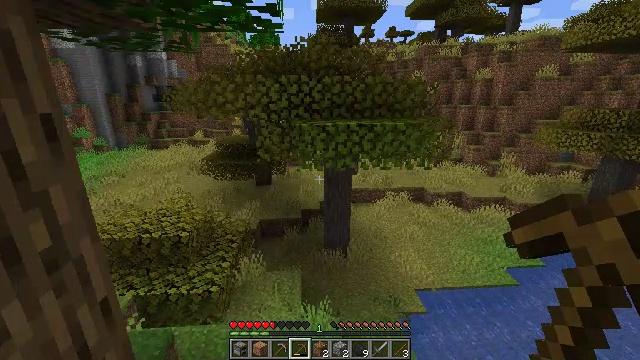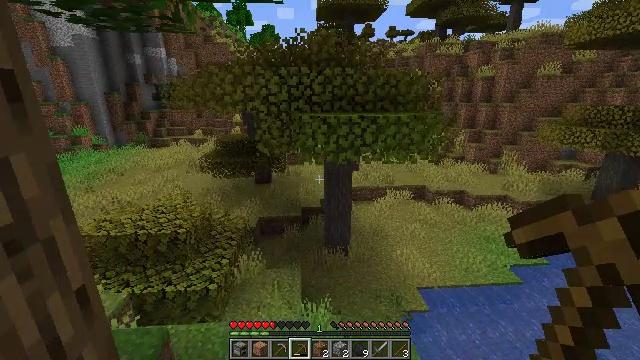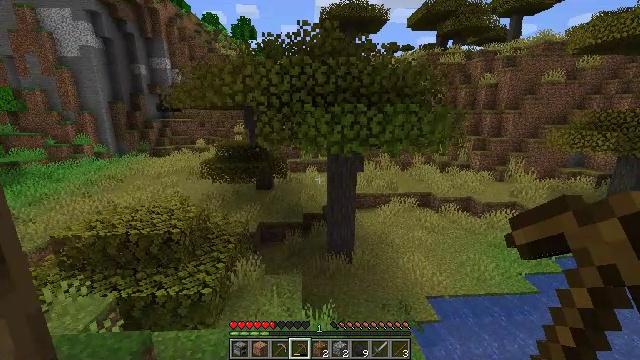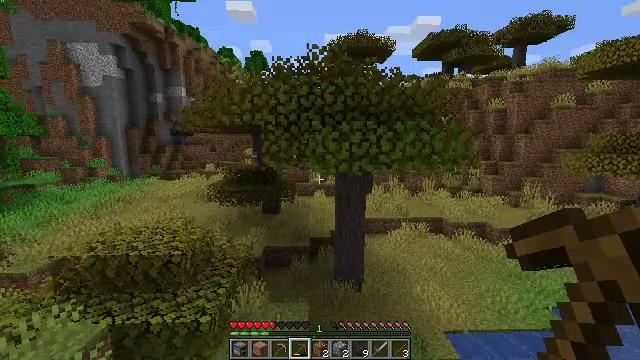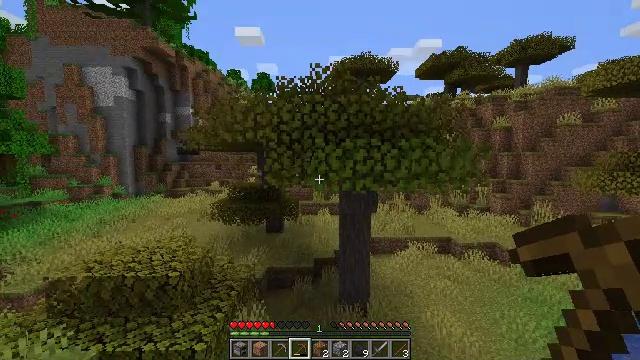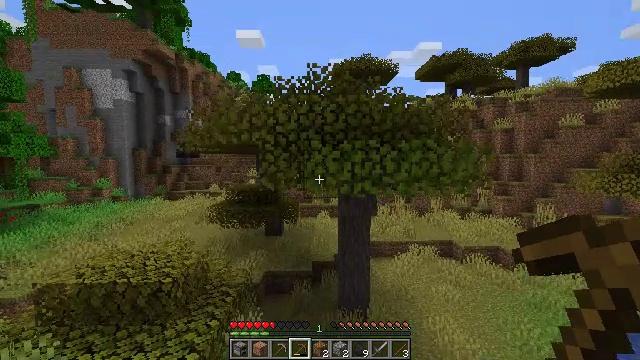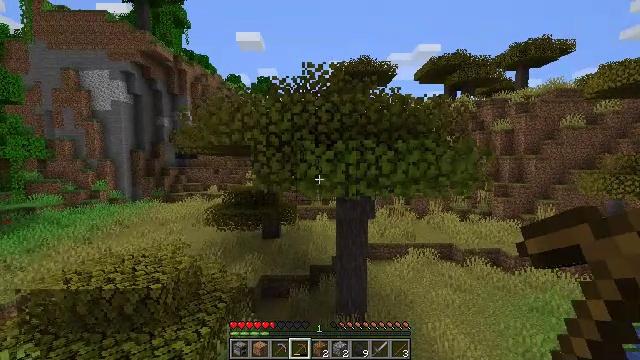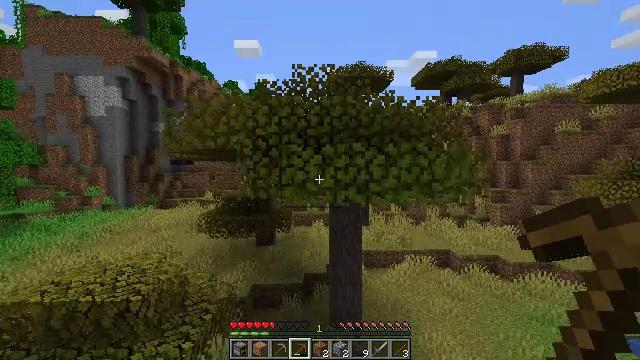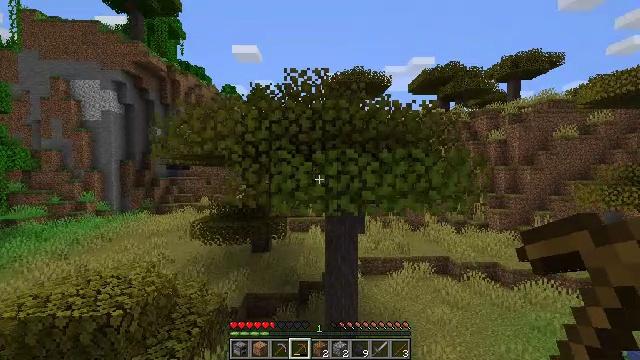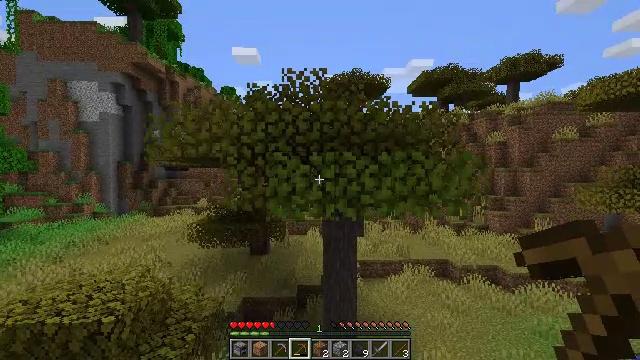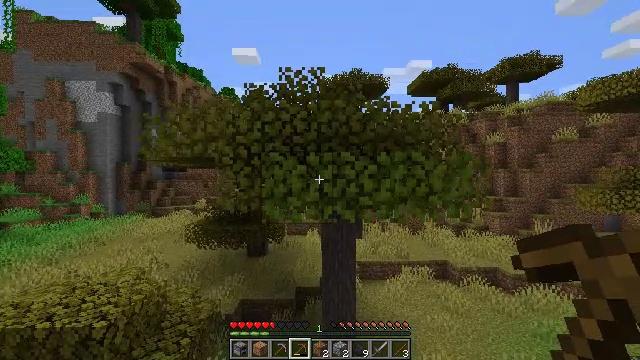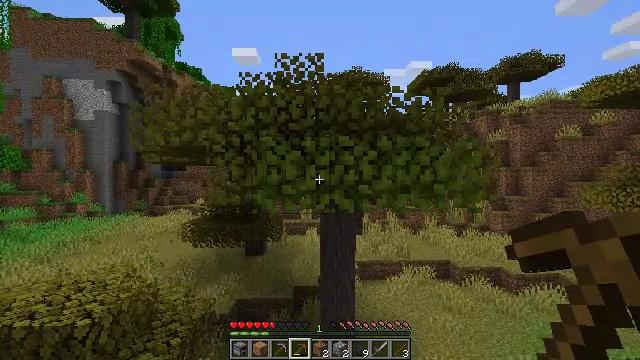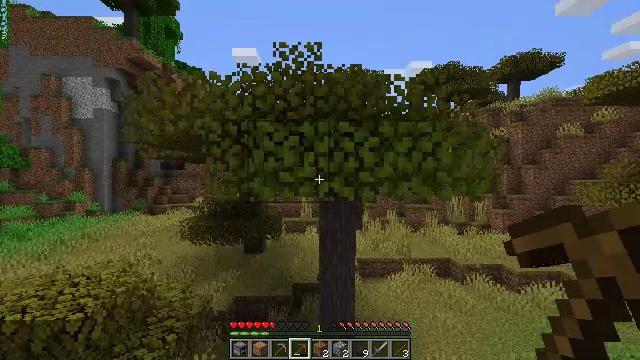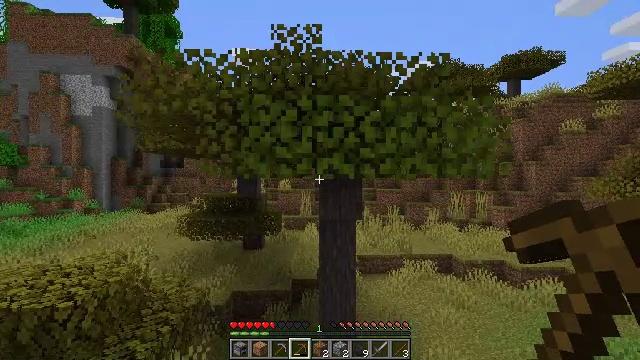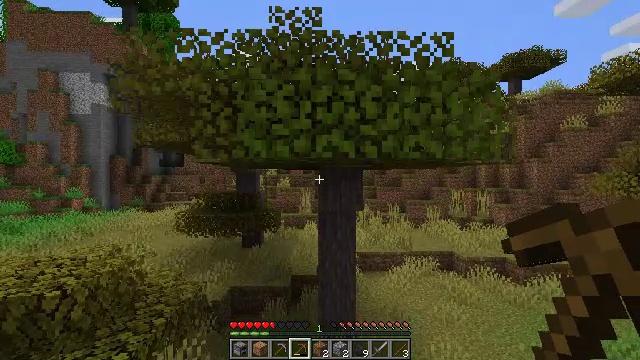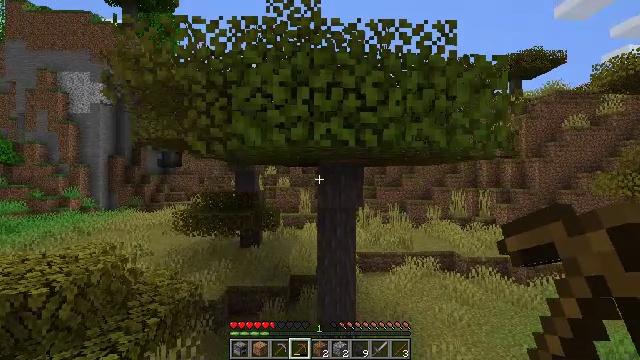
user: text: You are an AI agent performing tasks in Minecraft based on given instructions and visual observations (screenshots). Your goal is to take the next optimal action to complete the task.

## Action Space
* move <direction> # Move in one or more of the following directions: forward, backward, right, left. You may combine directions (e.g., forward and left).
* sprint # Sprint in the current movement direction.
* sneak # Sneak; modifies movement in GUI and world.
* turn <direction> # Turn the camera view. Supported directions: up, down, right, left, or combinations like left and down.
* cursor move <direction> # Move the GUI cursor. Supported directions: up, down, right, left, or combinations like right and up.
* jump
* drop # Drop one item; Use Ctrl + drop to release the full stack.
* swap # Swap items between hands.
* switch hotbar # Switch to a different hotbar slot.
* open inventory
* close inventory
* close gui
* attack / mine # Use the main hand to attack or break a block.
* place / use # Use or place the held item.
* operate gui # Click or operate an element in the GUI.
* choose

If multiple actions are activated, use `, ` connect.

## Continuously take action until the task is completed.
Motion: motion action
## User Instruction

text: Chop down the acacia log.
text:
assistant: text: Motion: move forward
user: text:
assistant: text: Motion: move forward and move right, turn up
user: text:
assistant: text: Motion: move forward and move right, turn left and up
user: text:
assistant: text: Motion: move forward and move right, turn left and up
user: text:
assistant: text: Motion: move forward and move right
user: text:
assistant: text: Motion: move forward and move right
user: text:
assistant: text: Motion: move forward and move right, turn up
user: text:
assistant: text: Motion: move forward, turn up
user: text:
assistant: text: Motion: move forward
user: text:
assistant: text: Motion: move forward
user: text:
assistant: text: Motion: move forward
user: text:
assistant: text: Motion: move forward
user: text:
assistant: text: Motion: move forward
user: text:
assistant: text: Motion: move forward
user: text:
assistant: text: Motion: move forward
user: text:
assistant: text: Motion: move forward
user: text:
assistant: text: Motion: move forward
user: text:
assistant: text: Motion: move forward
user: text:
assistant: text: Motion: move forward
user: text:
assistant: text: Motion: move forward
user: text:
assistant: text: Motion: move forward
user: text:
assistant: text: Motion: move forward
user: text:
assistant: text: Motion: move forward, turn right and up
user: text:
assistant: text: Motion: move forward, turn right
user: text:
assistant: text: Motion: move forward, turn right
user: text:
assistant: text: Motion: move forward
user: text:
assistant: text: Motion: move forward
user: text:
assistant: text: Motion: move forward
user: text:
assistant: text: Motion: move forward, attack / mine
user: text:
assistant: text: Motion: move forward, attack / mine